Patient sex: F
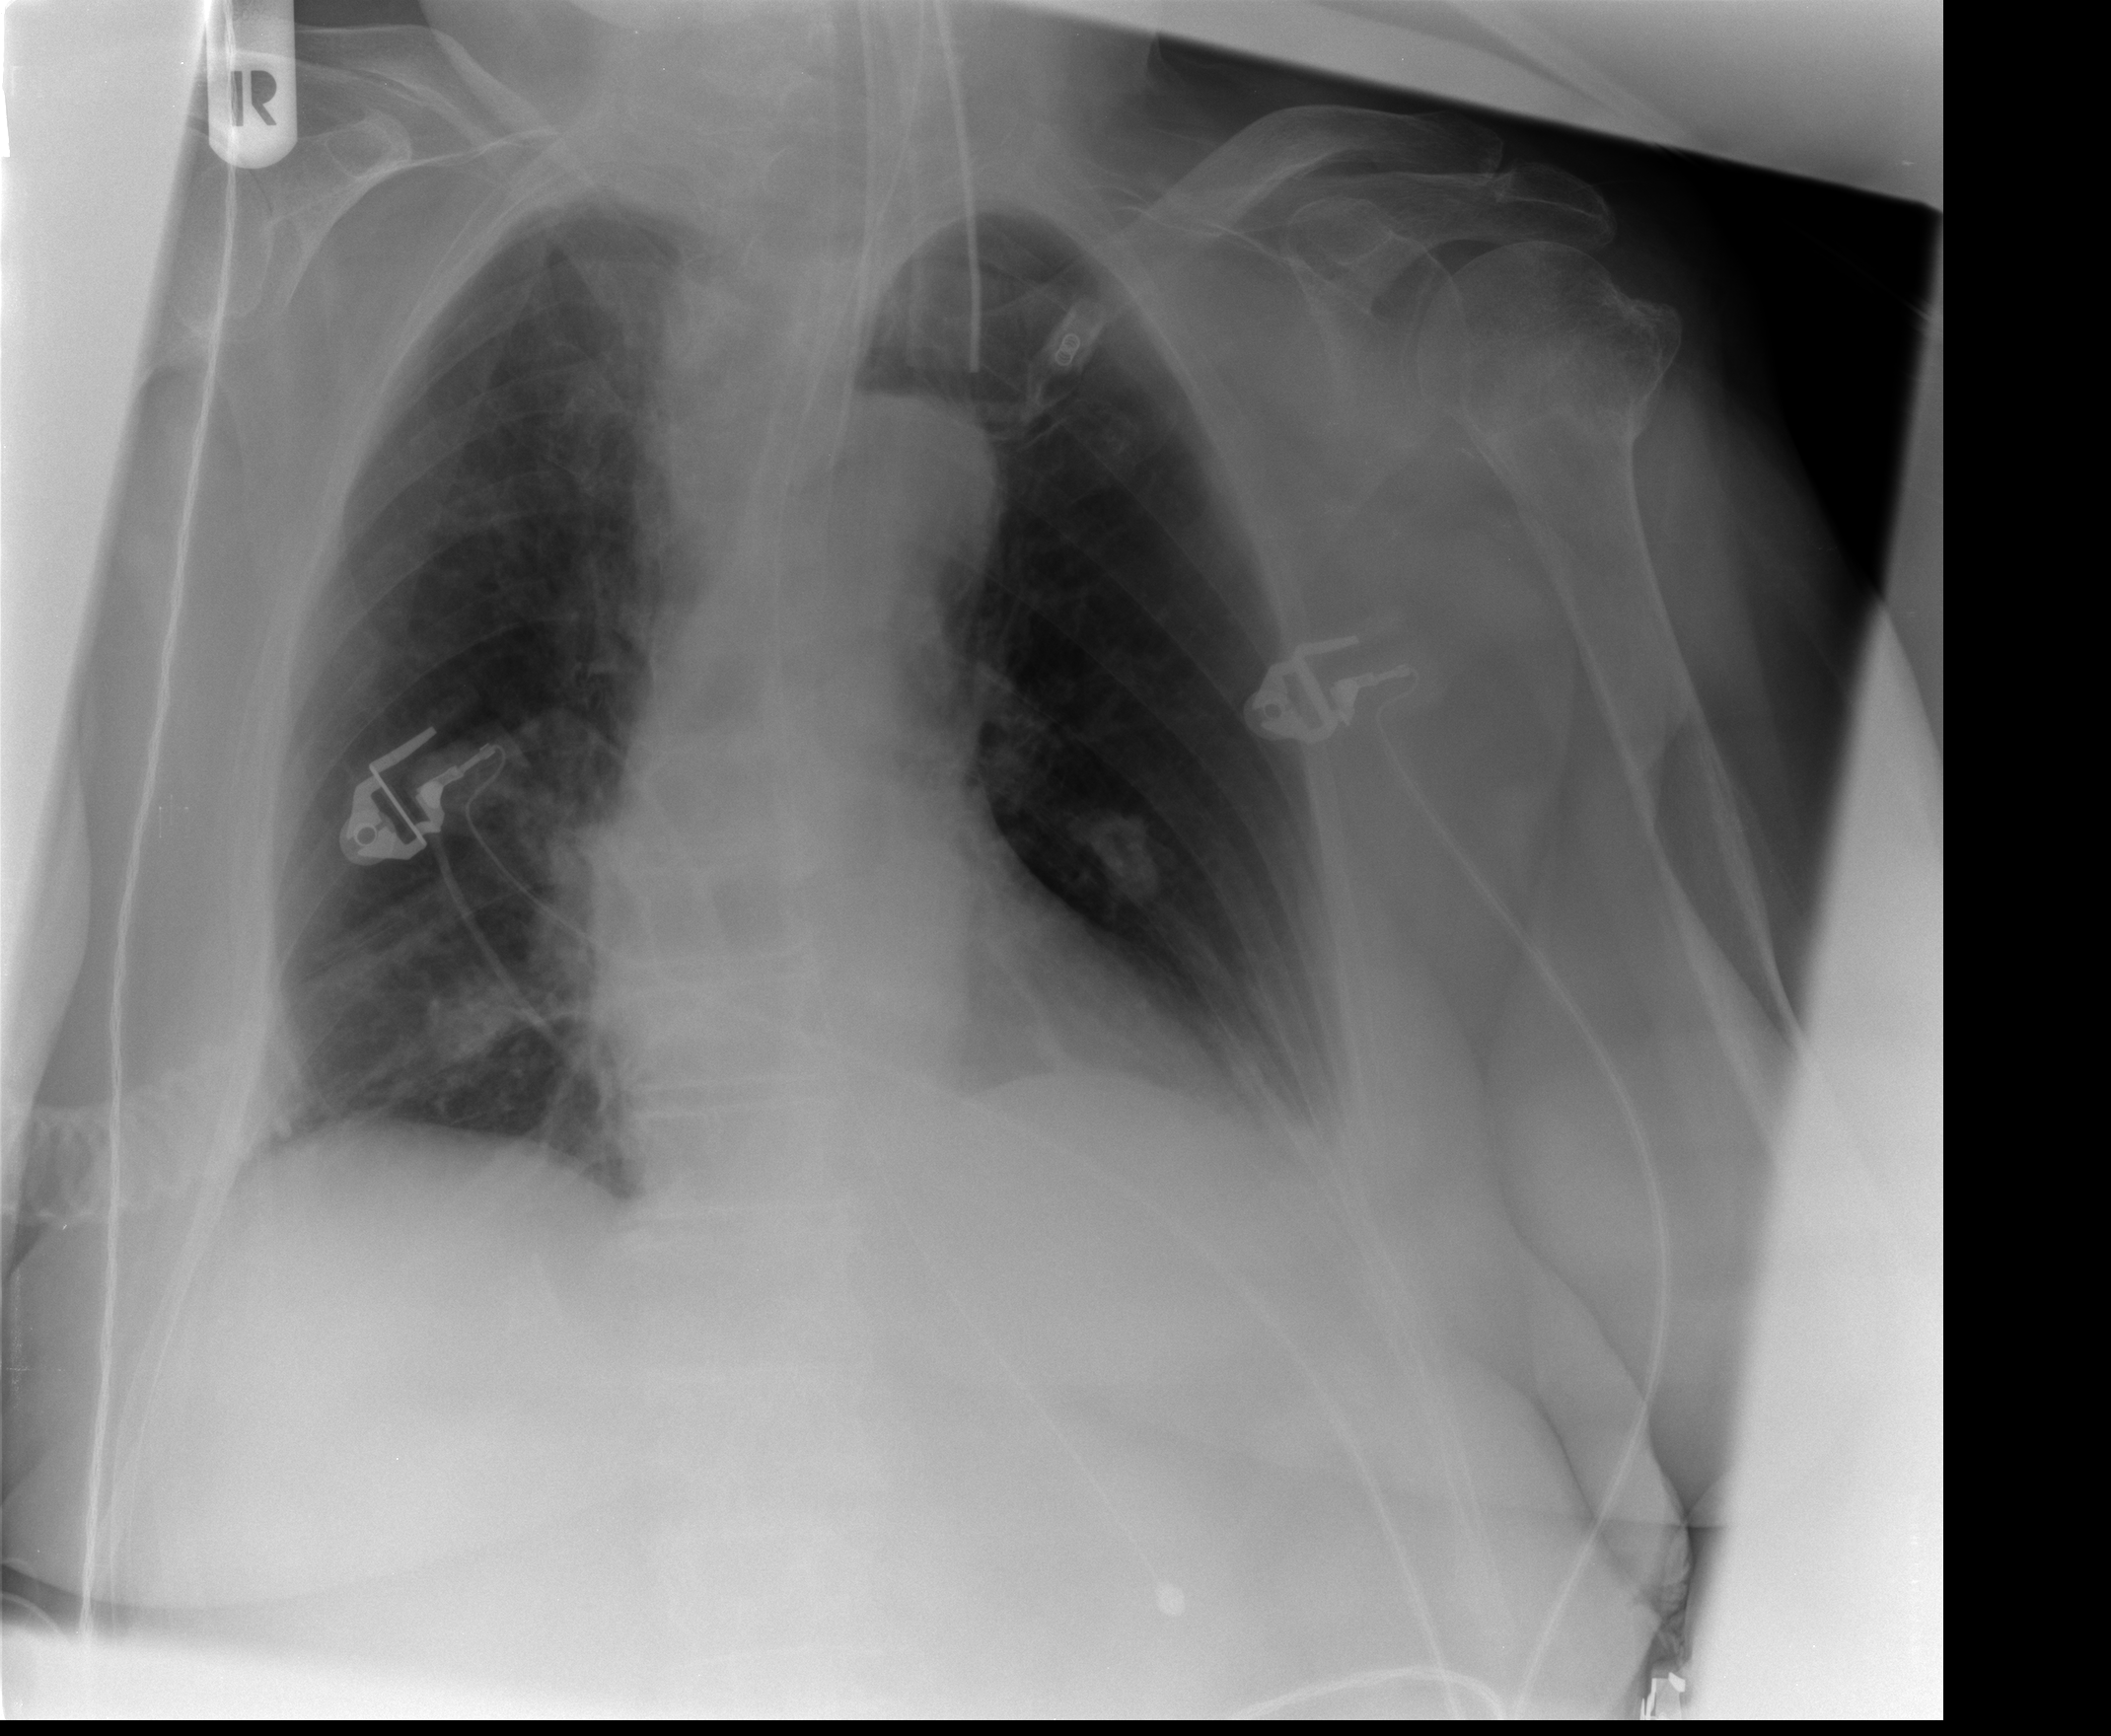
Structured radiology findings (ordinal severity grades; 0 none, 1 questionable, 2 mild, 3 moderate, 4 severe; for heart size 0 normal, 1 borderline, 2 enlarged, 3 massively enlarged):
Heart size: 0
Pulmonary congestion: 0
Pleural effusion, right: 0
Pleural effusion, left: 1
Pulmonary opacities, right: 0
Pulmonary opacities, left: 0
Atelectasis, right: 2
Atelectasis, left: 2